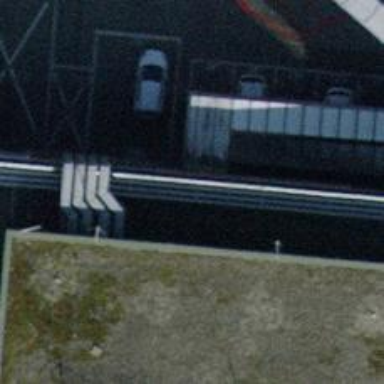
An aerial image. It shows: Airport gate.